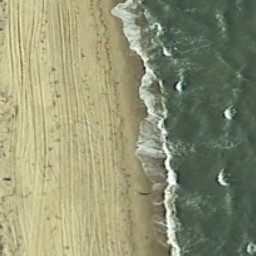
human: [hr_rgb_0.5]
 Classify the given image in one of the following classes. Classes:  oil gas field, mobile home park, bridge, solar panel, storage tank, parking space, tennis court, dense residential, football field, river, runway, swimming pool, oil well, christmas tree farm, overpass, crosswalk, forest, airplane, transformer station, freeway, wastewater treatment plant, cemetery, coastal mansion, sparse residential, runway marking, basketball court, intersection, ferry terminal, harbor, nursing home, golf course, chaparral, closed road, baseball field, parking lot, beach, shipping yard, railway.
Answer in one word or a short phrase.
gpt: beach